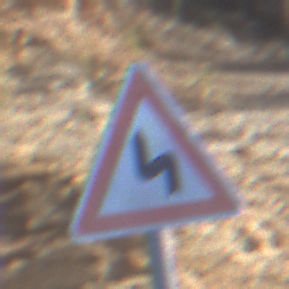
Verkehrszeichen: DoppelkurveZunaechstLinks
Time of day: MorningAfternoon
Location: Outdoor (Nature)
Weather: Clear
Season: NotSpecified
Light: Natural